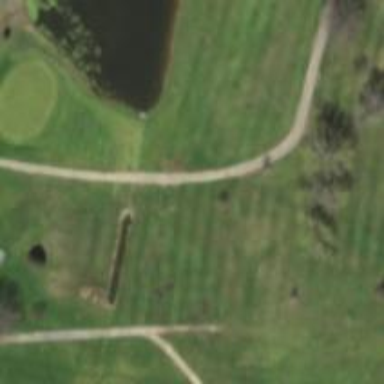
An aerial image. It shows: Golf hole.